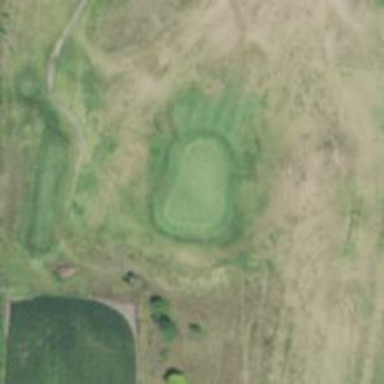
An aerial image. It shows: View of golf hole.